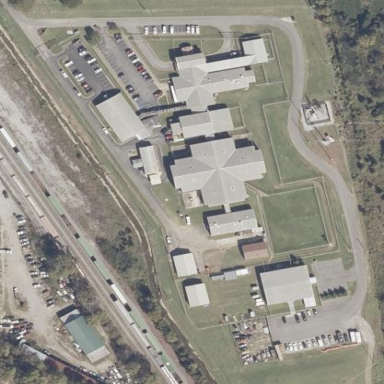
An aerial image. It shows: Police building.